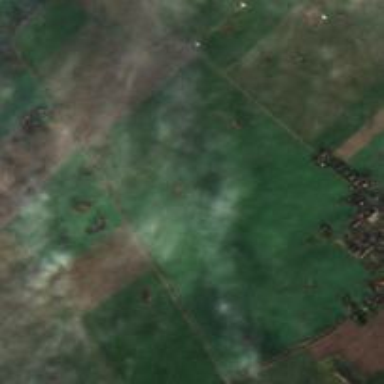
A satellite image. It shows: View of farmland.